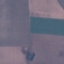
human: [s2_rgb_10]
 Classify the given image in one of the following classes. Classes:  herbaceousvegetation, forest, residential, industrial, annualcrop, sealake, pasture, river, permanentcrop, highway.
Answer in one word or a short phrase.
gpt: AnnualCrop